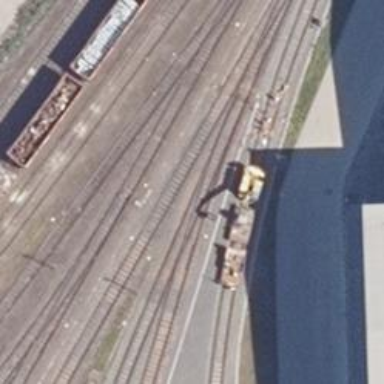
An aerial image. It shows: Rail spur service.